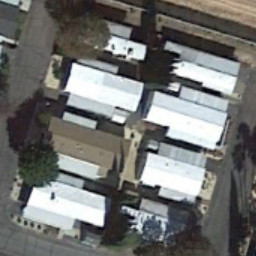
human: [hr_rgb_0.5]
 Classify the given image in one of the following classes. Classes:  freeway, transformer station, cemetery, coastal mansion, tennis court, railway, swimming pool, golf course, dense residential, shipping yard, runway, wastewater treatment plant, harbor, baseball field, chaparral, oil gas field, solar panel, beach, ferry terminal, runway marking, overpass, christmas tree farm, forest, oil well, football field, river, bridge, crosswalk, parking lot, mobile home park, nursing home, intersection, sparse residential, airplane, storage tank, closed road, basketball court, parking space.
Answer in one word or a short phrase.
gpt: mobile home park